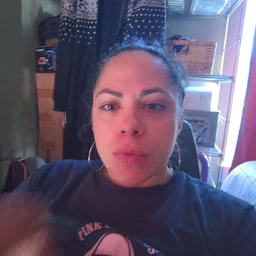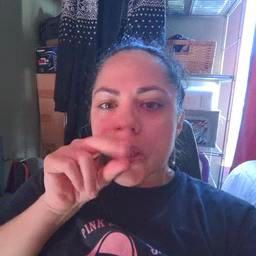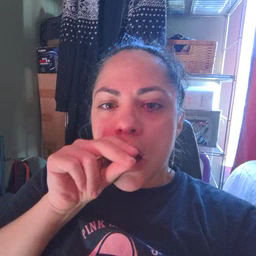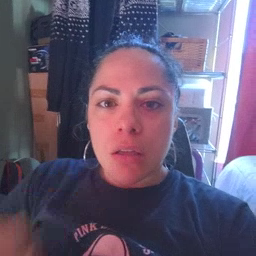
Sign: duck